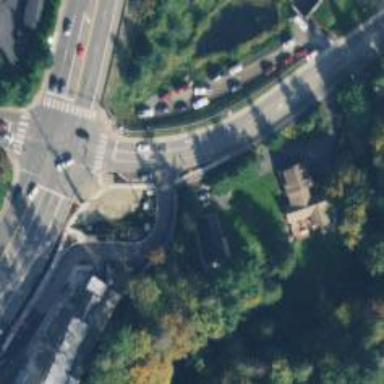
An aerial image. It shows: Unmarked crossing on the road.